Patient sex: M
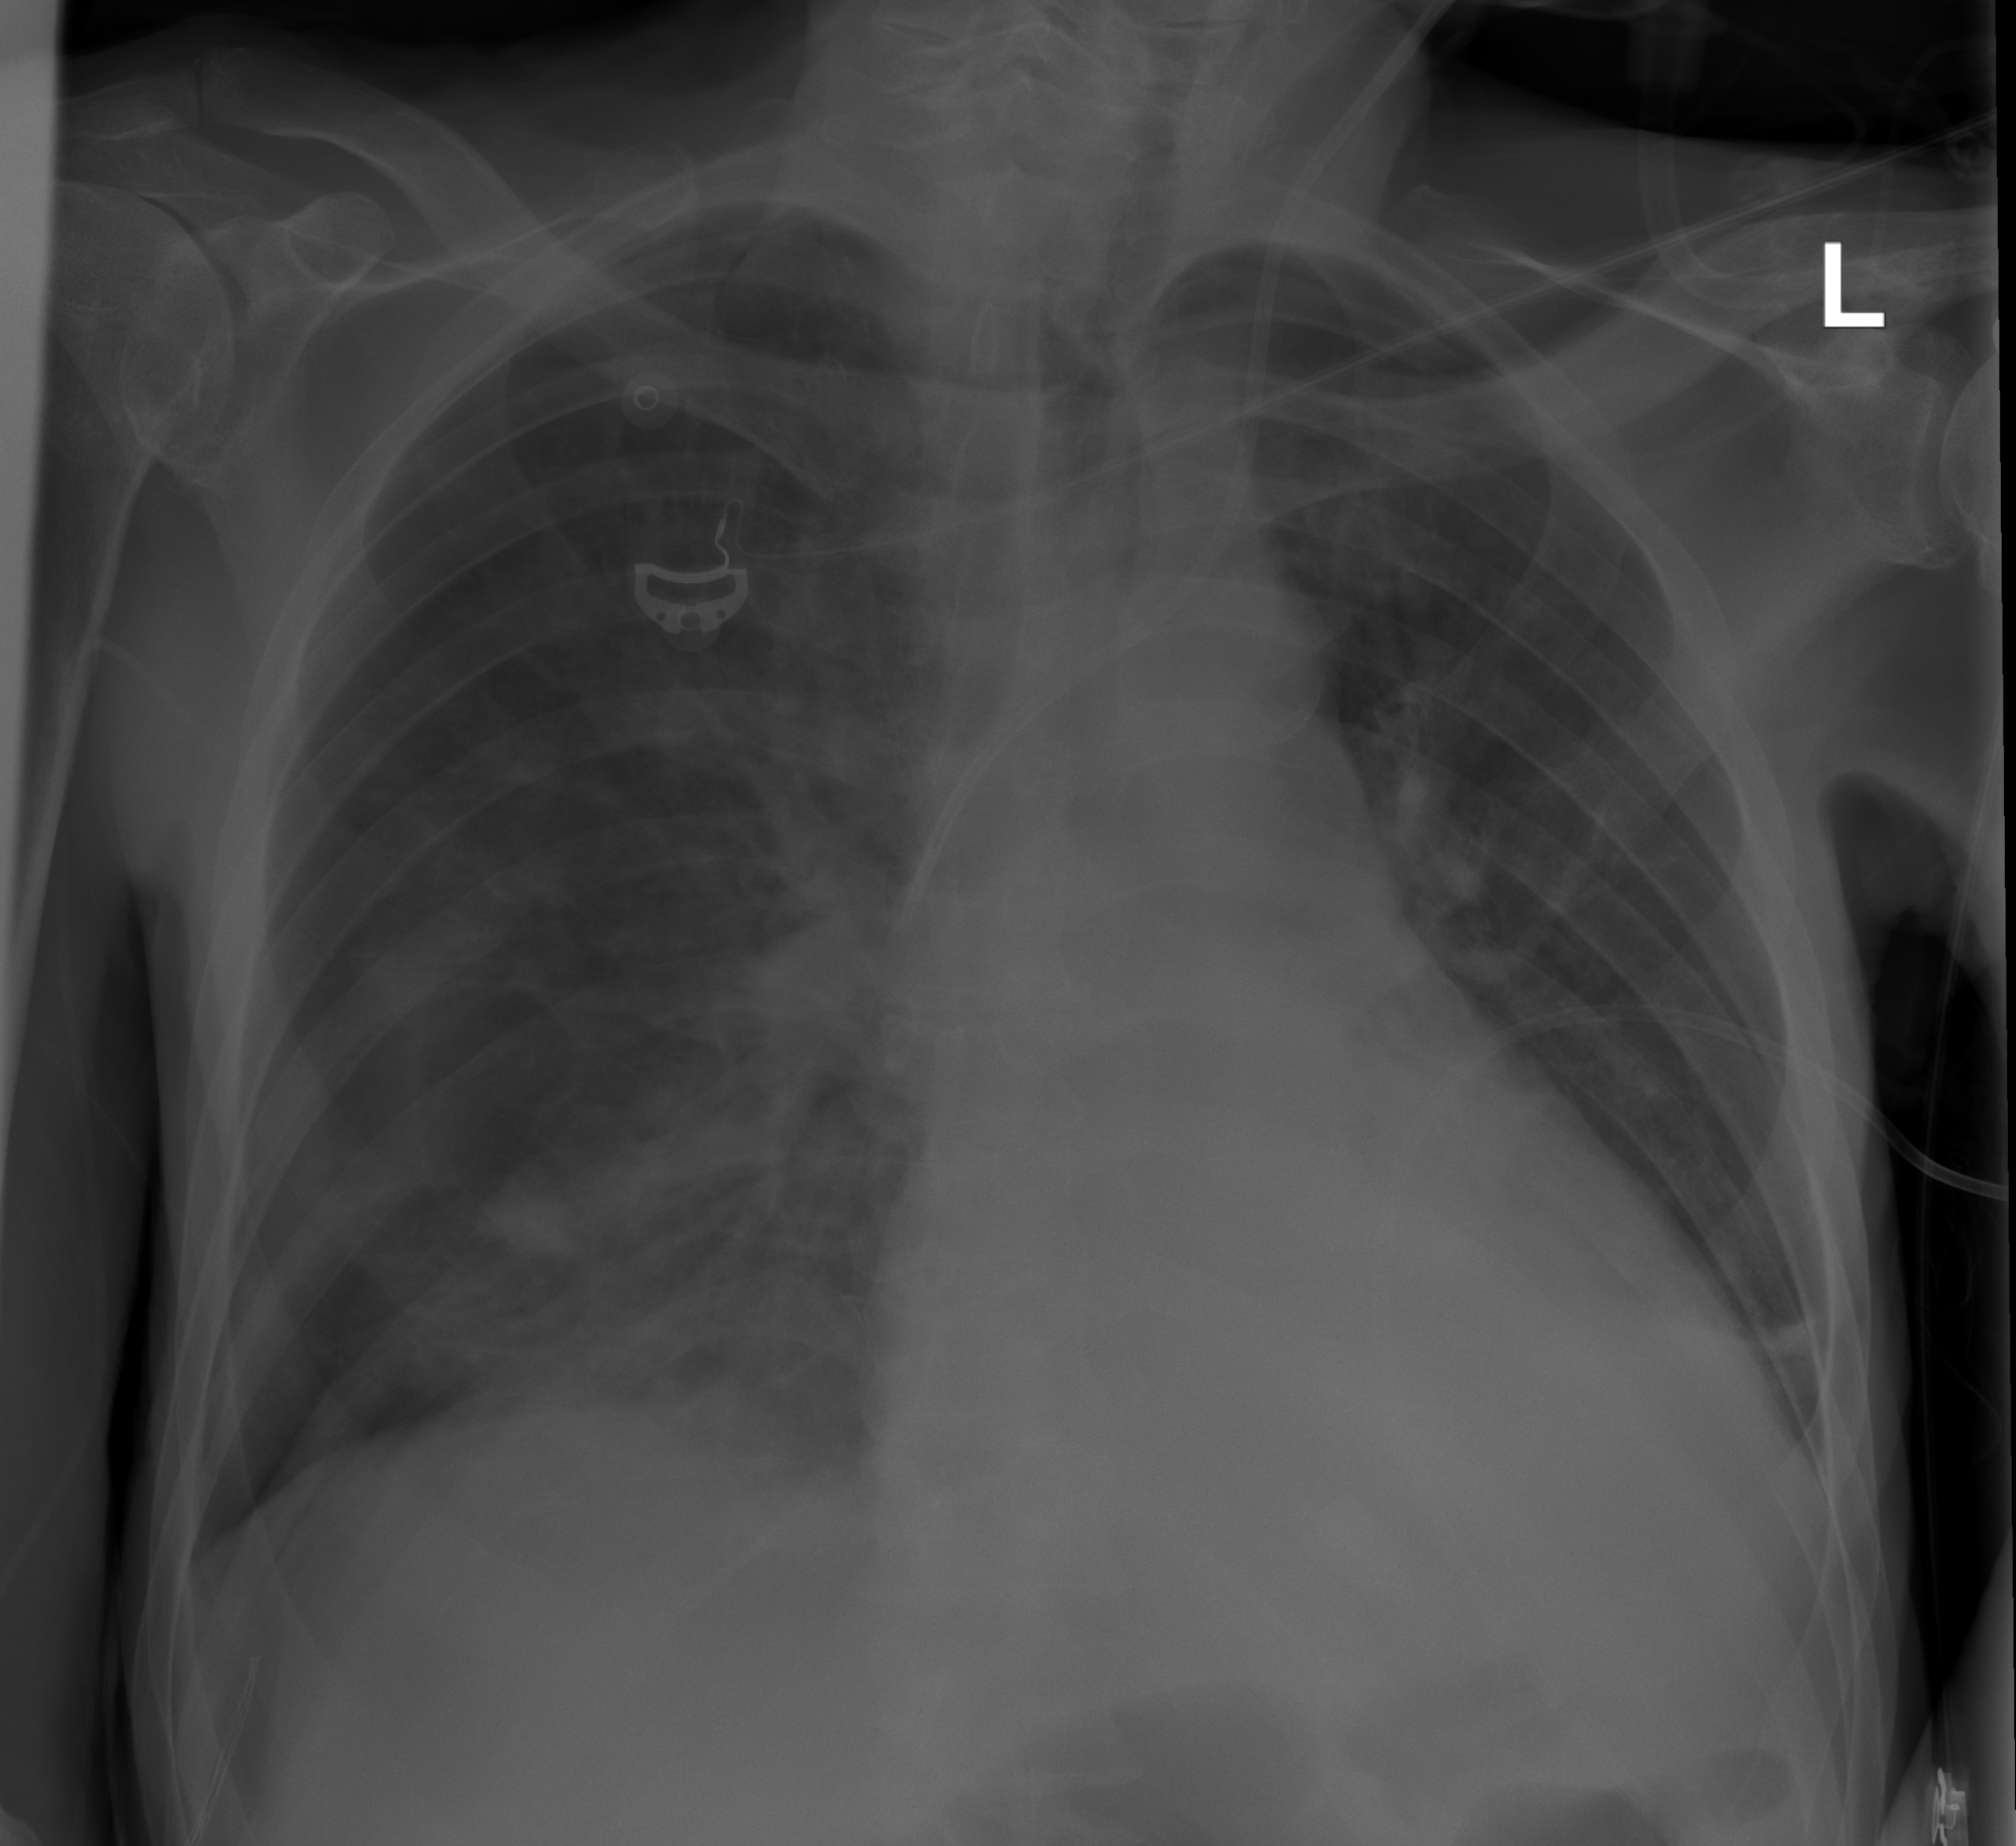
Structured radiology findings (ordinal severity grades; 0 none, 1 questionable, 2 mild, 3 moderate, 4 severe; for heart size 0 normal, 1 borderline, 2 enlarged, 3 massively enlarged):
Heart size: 1
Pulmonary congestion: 0
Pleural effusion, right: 3
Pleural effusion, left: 3
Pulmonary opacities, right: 3
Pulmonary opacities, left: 3
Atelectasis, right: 3
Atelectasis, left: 3